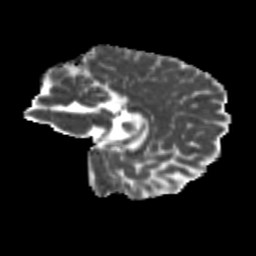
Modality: MD
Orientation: sagittal
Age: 14
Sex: female
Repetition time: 9.512 s
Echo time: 0.089 s